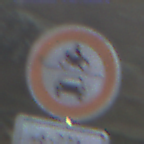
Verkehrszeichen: VerbotKraftfahrzeuge
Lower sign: ZeitangabenMitBeschraenkungAufWochentage4
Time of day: SunriseSunset
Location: Outdoor (Nature)
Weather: Clear
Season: NotSpecified
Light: Natural